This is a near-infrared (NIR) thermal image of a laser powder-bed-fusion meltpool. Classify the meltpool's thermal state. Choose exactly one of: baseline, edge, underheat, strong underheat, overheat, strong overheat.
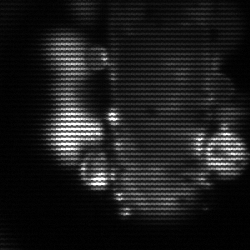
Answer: strong underheat